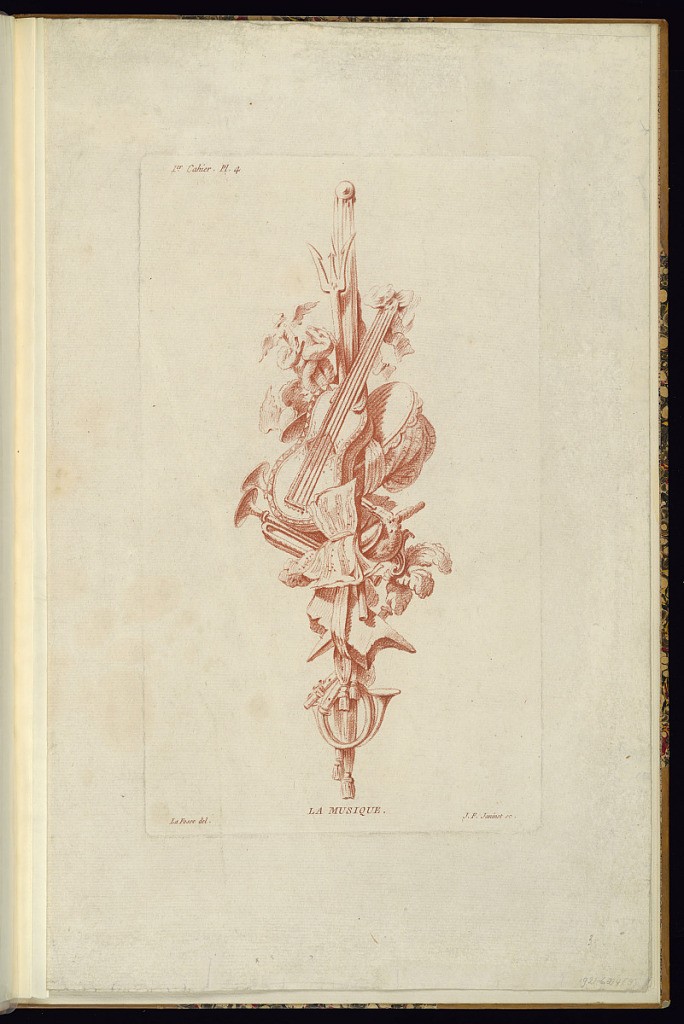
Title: LA MUSIQUE
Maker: Jean-Charles Delafosse, French, 1734 – 1789
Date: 1772–77
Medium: Crayon-manner etching in red ink on laid paper
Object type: Print
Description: Design for an ornamental hanging trophy featuring objects associated music. The objects include a guitar or small stringed instrument, trumpets, French horn, musette or bagpipe, feathers, sheet music, ribbons, a triton, winged helmet, and a caduceus with snakes. The plate is titled, numbered, and signed.